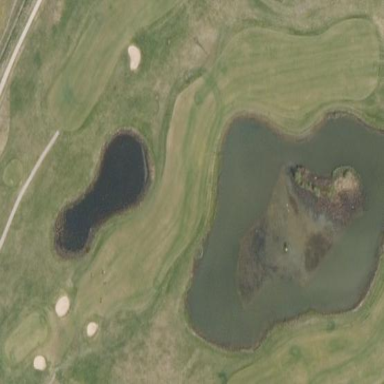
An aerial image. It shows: Grassy area designated as golf fairway.